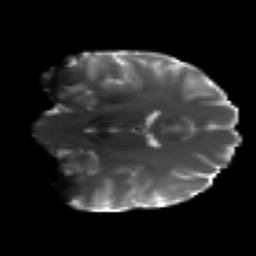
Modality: T2w
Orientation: coronal
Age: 26
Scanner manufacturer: siemens
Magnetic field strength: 3 T
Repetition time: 4.52 s
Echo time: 0.084 s